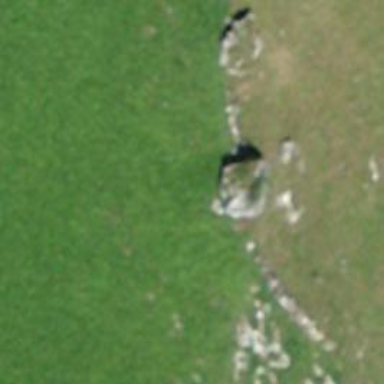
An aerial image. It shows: Dry stone wall barrier.